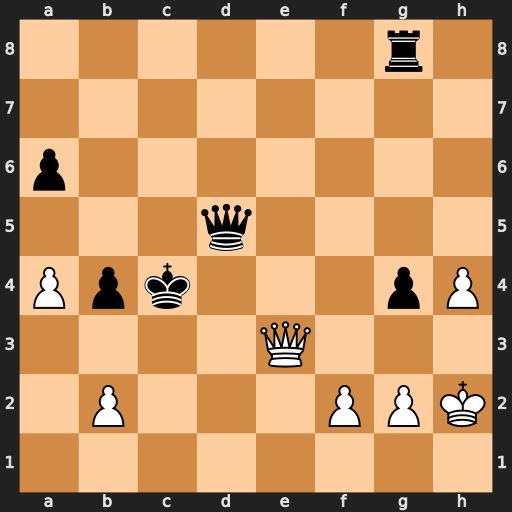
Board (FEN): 6r1/8/p7/3q4/Ppk3pP/4Q3/1P3PPK/8
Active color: w
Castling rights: -
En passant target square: -
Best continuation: b3#